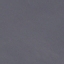
Land use / land cover class: SeaLake